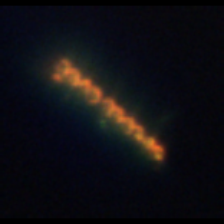
Taxon: Skeletonema
Group: Diatoms